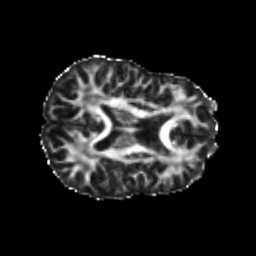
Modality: FA
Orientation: axial
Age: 21
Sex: male
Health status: healthy
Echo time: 0.074 s